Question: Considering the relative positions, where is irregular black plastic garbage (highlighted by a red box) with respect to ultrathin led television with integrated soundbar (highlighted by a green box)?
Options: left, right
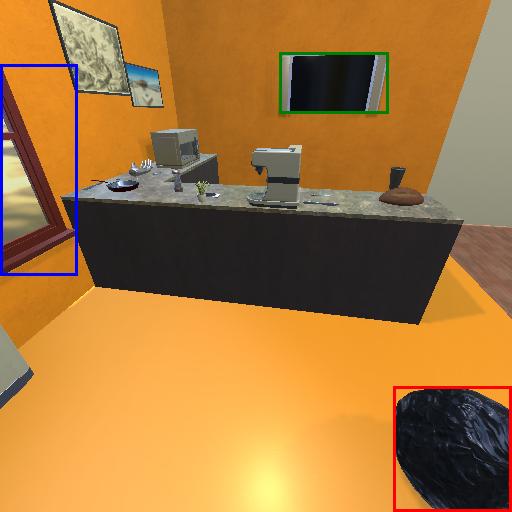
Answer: left